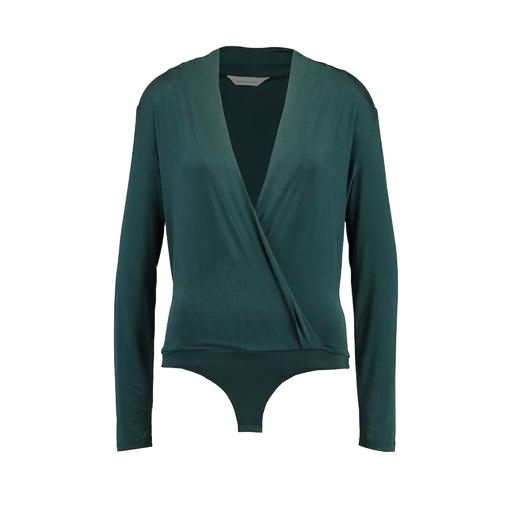
green long sleeve wrap top, green and long sleeves, green faux-wrap top, white background